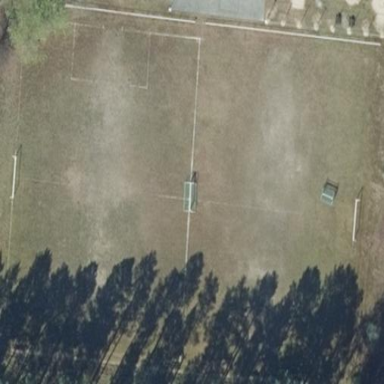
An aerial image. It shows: Soccer pitch for leisureland activities.